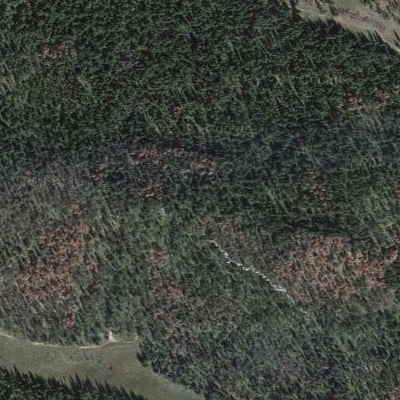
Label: Forest